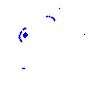
Particle: electron